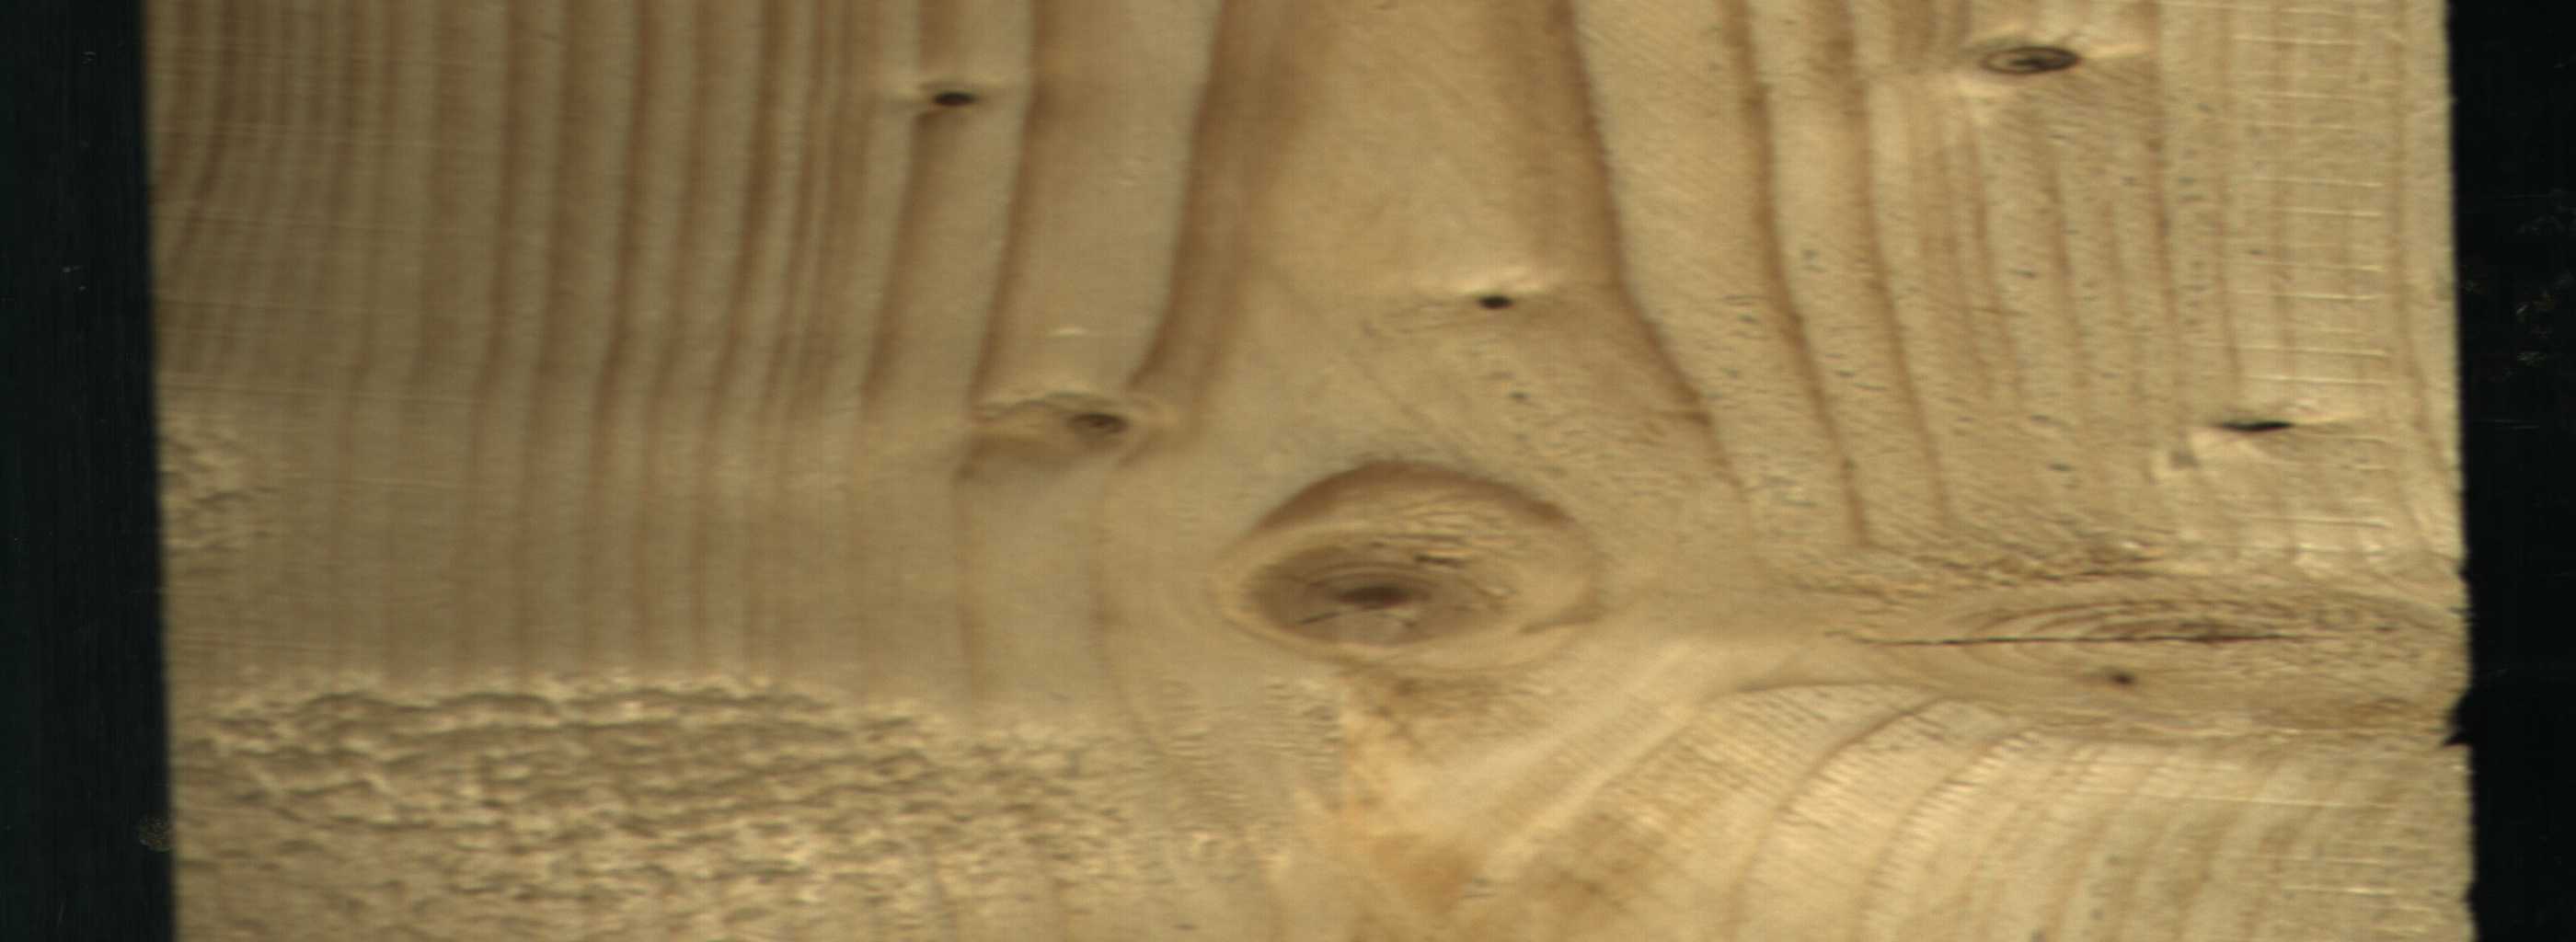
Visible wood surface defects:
knot_with_crack
Dead_Knot
Dead_Knot
Dead_Knot
Dead_Knot
Live_Knot
Live_Knot